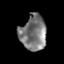
Tissue: prostate
Cell type: Endothelial cells
Senescence score: 0.3598
Nuclear area (px): 899
Mean DAPI intensity: 121.661